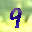
Label: 9